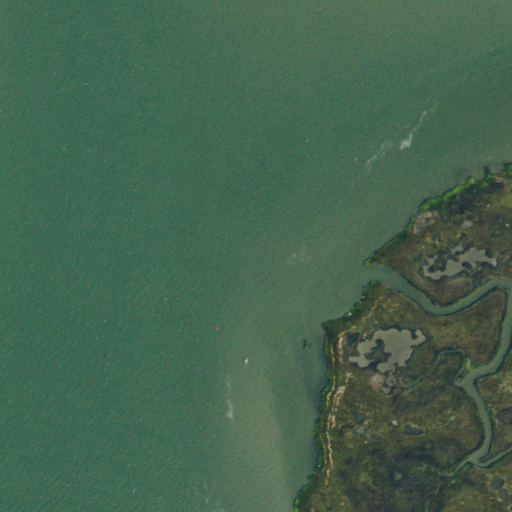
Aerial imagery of cape in New Jersey named Whirlpool Point containing open water and herbaceous wetlands